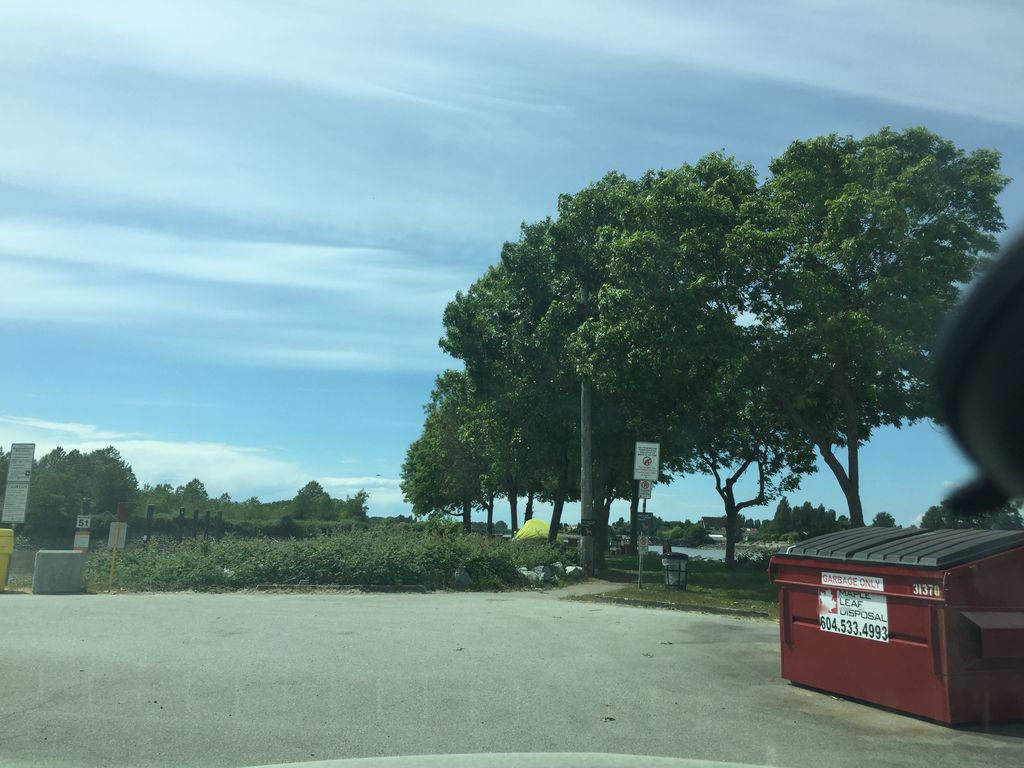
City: vancouver